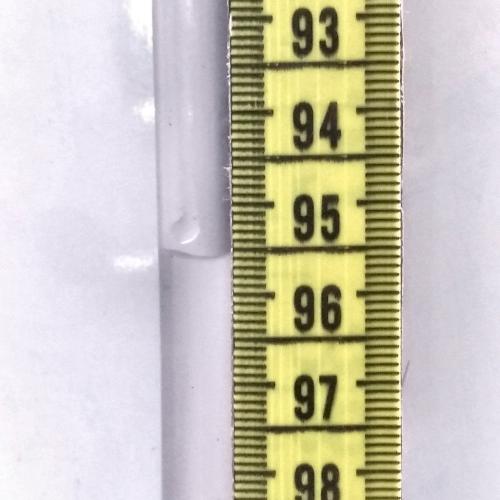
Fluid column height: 95.6 cm